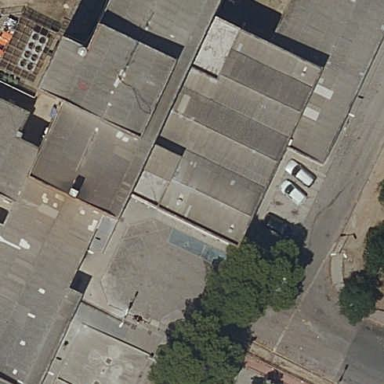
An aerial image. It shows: Hospital building.